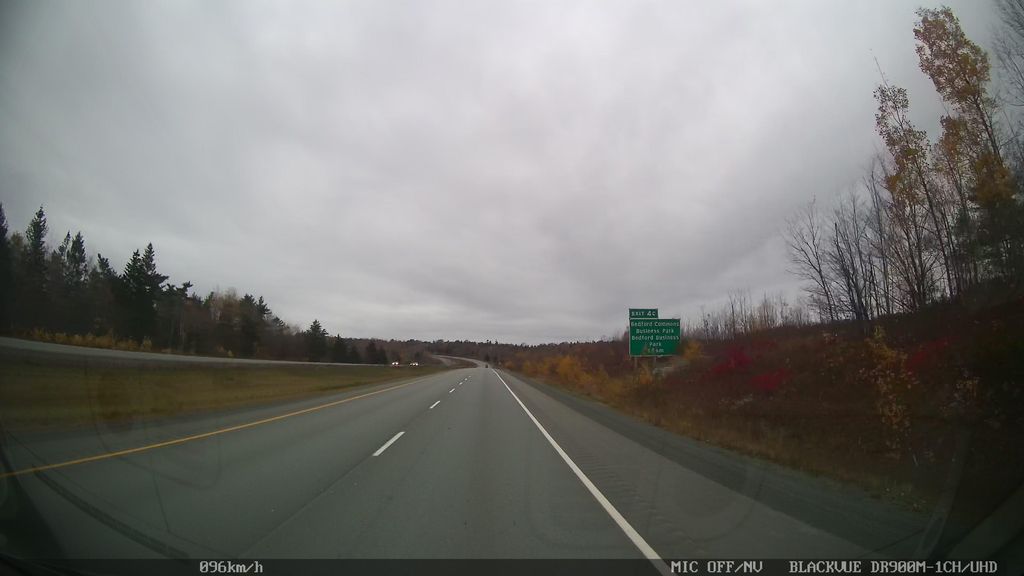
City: halifax